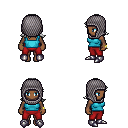
a pixel art fantasy rpg character, female body template, human, dark skin, teal pirate shirt, red pants, white loose hair, chain hood, bracelets, metal boots, four views (front, back, left, right), 2x2 character sprite sheet, small pixel art, hard edges, no anti-aliasing